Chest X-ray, PA view. Patient: 25 years old, sex M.
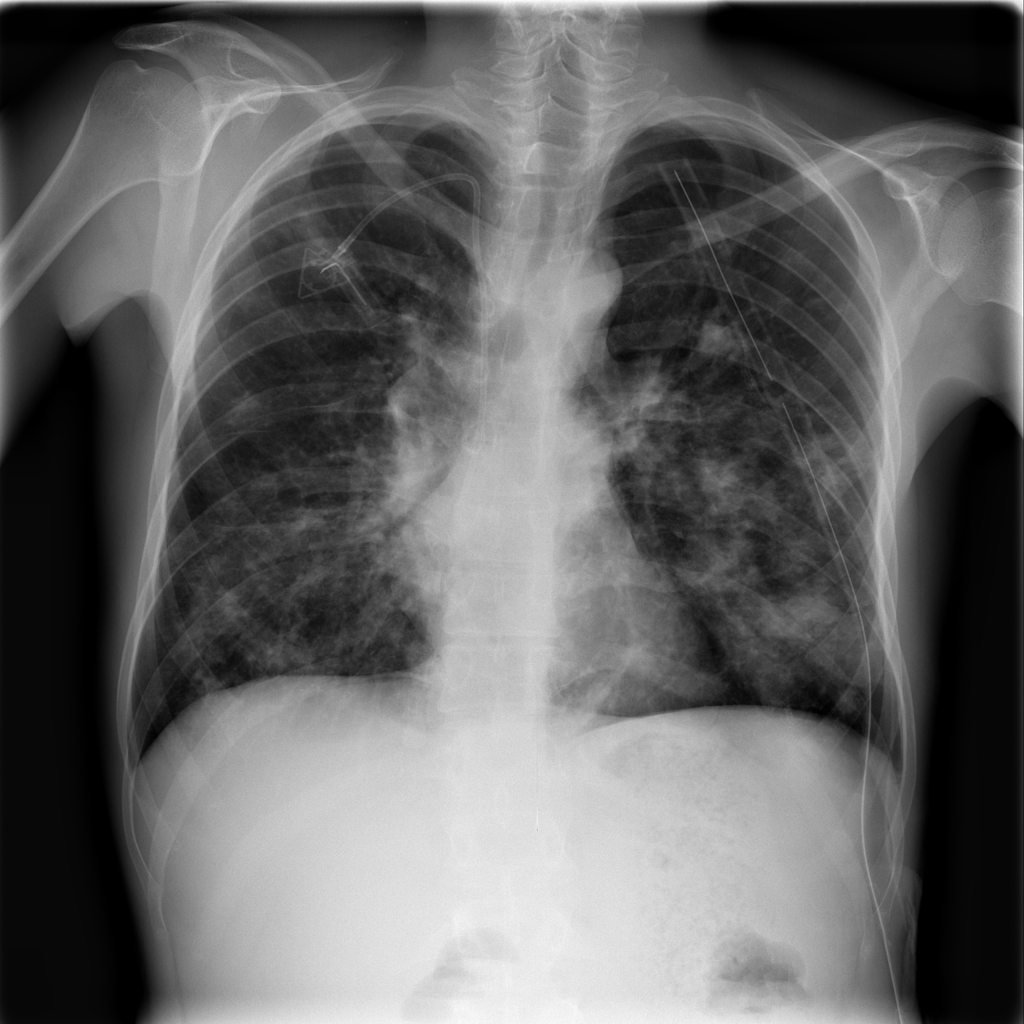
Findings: Infiltration